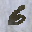
Label: 6